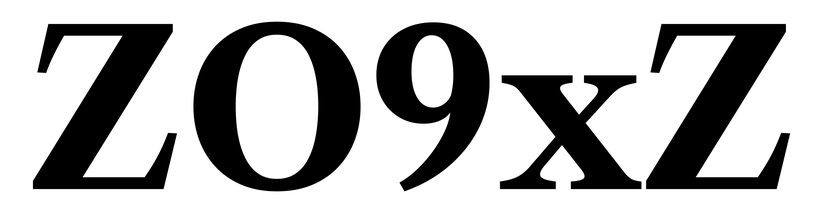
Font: LibreCaslonText_Bold